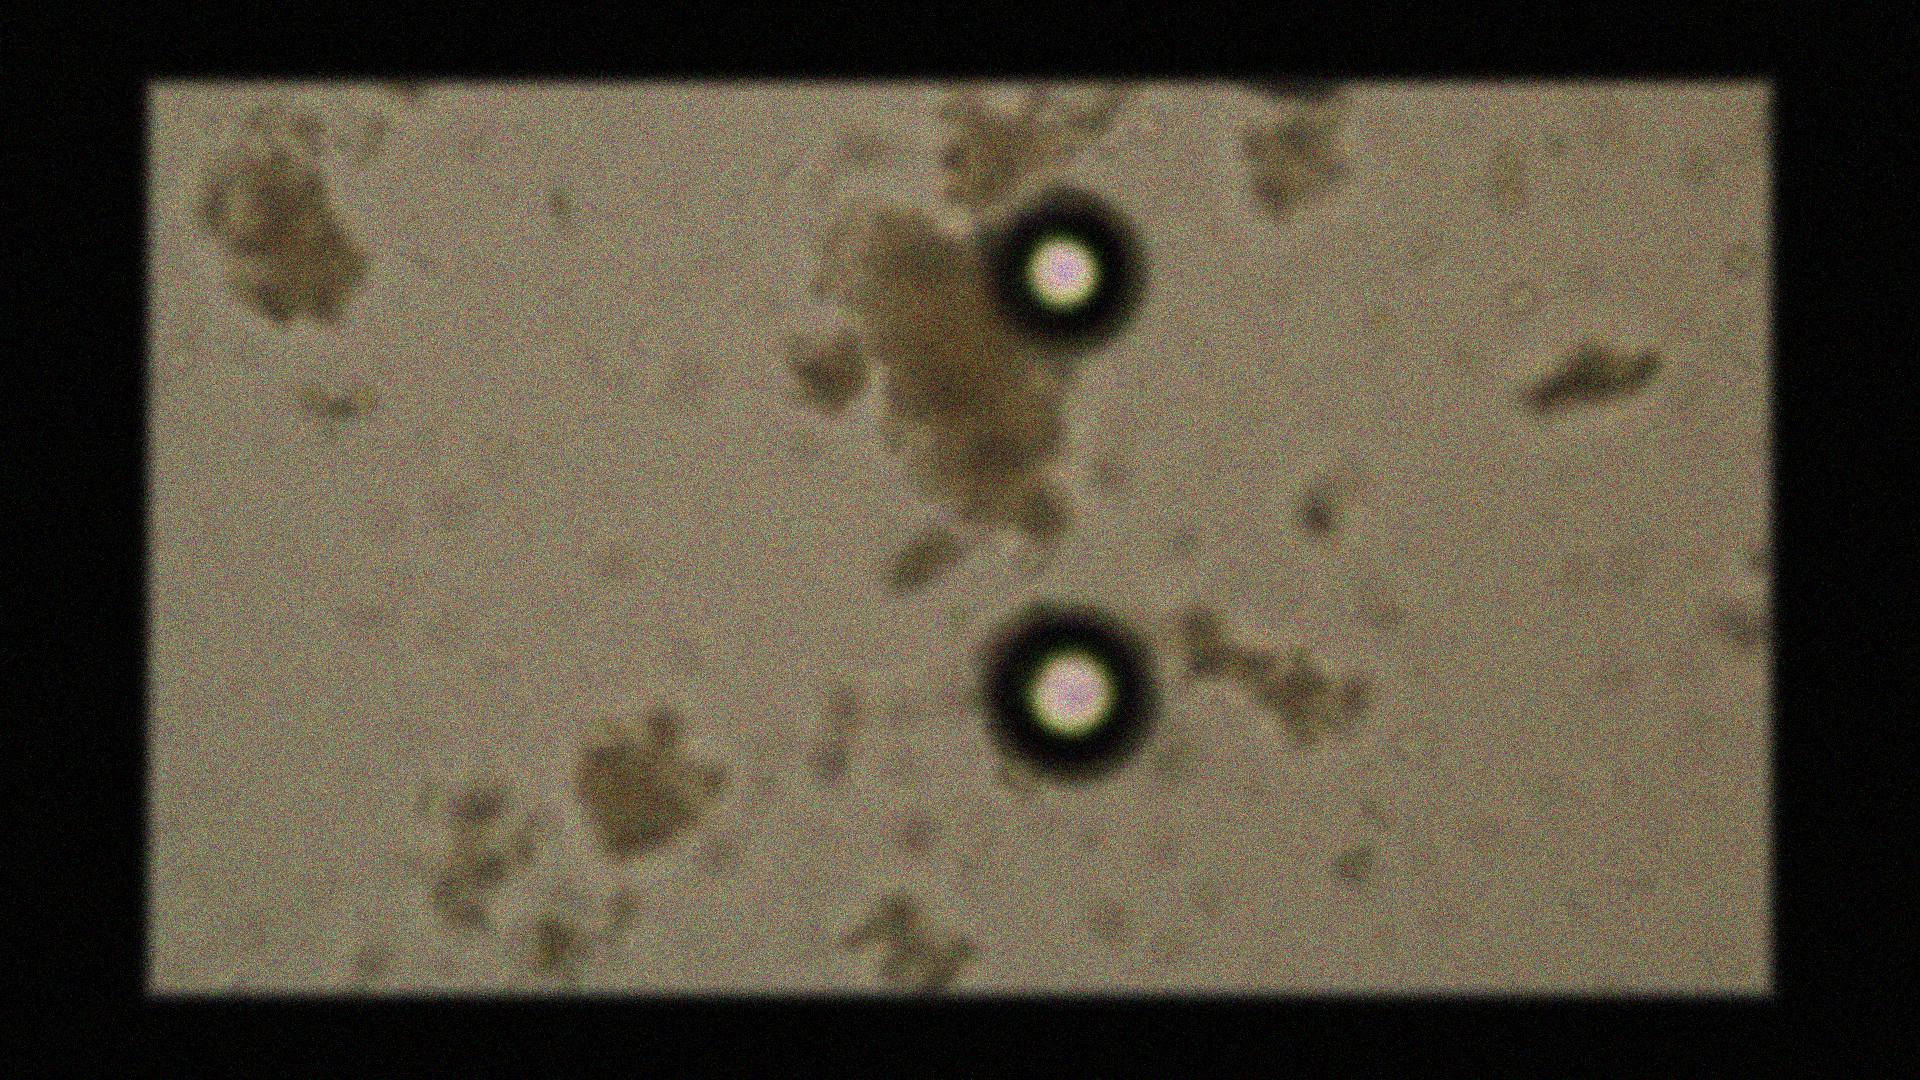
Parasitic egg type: Capillaria philippinensis